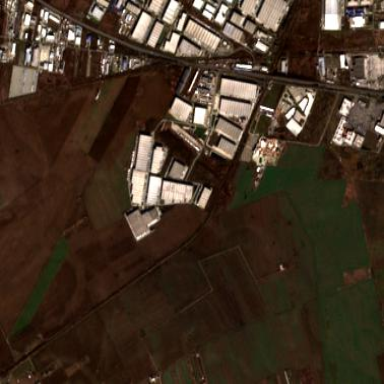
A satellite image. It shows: Industrial area with warehouse.